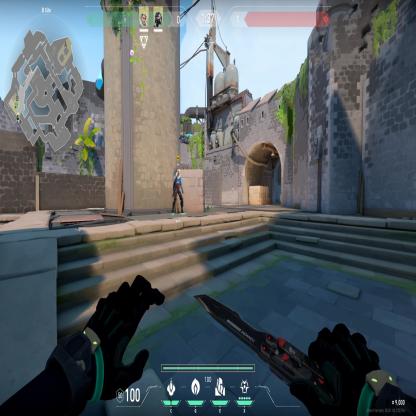
Label: teammate